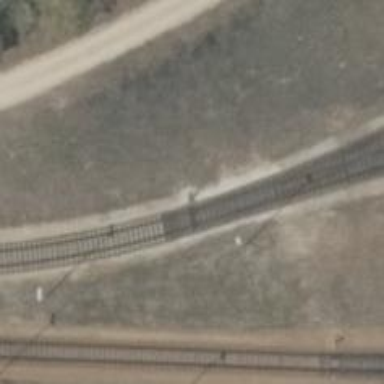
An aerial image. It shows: Railway switch.